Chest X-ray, AP view. Patient: 57 years old, sex F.
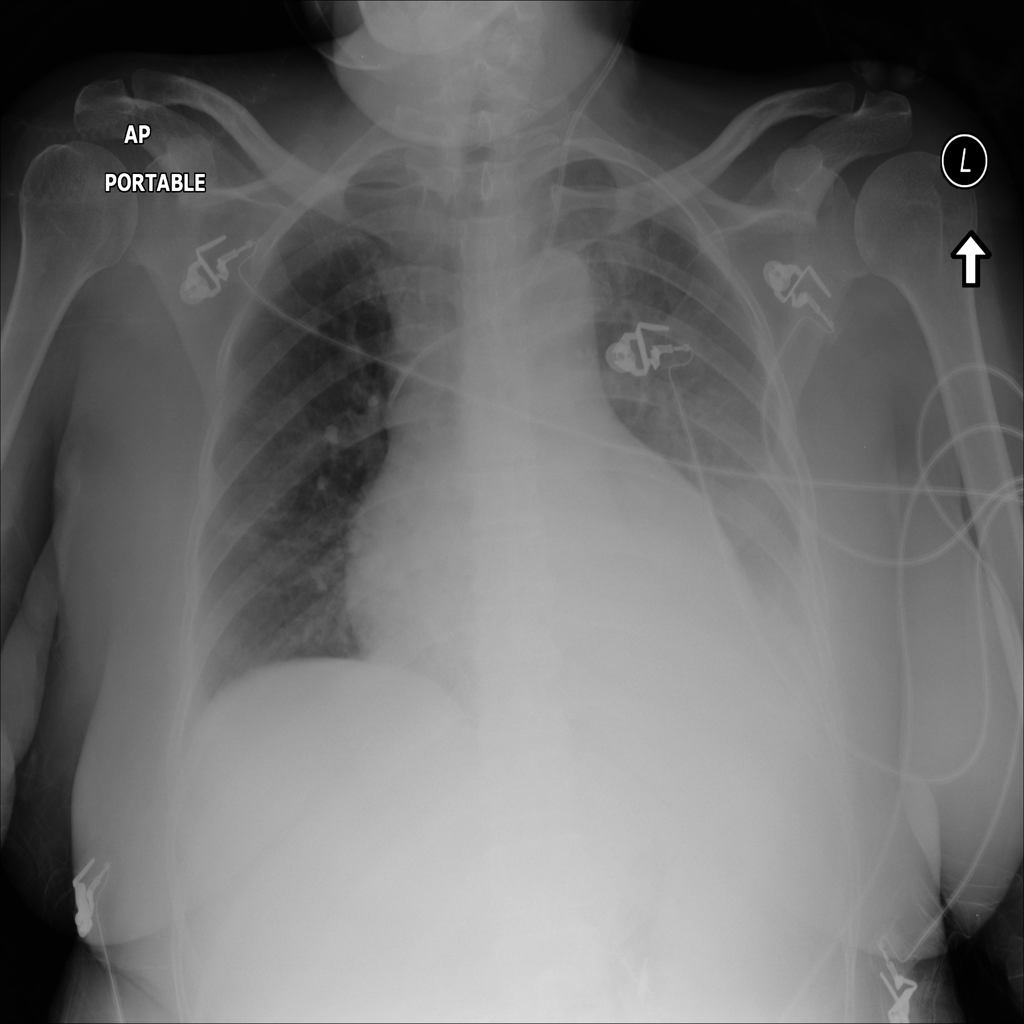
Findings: Atelectasis, Consolidation, Effusion